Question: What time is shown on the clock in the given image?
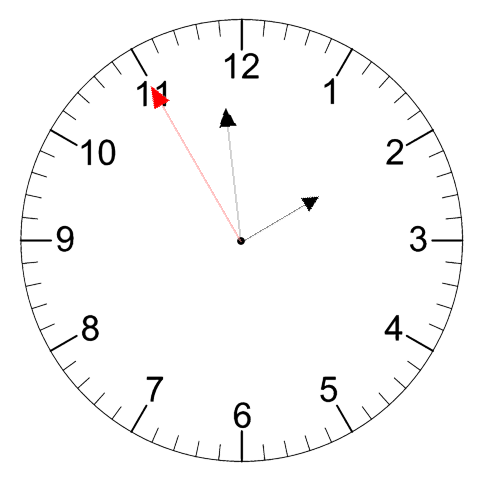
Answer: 01:58:55